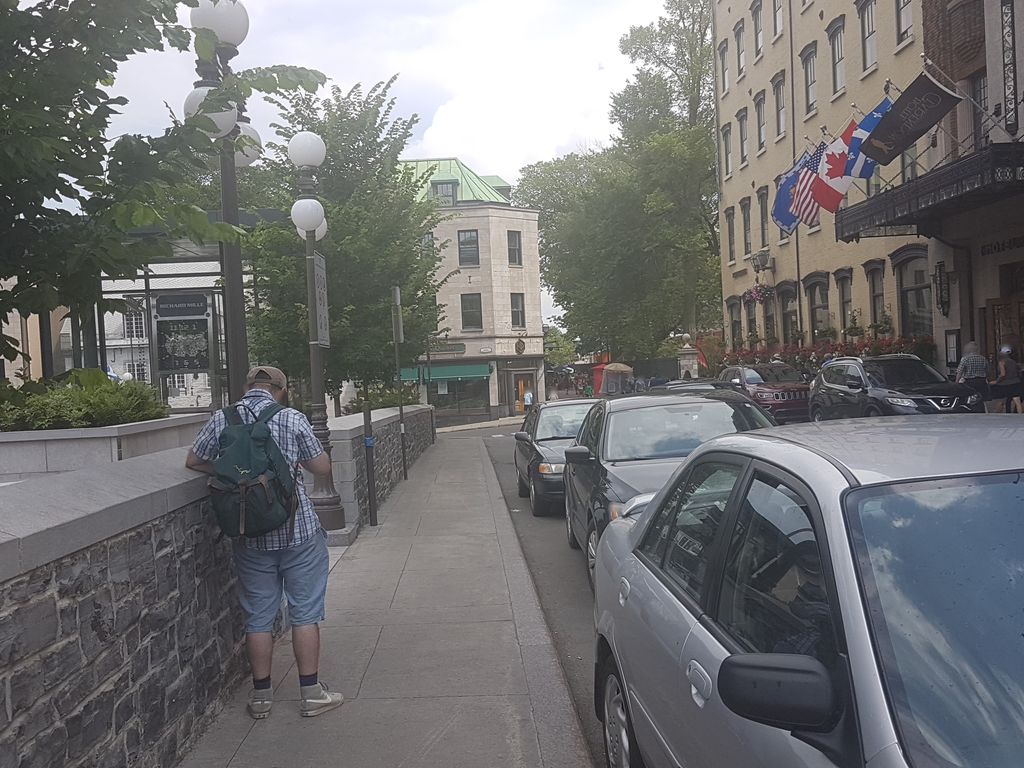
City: quebec_city